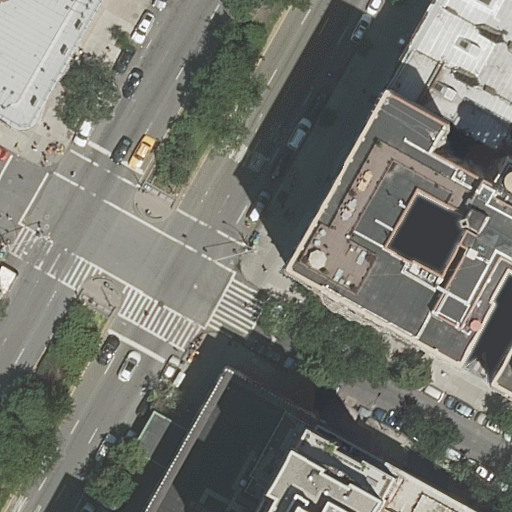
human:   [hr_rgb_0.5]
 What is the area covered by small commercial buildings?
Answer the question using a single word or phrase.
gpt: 0m2

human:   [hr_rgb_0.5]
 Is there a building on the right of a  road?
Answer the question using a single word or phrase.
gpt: yes

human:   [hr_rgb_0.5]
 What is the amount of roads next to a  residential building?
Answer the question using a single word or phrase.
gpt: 4

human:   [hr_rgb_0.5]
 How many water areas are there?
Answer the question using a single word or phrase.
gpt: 0

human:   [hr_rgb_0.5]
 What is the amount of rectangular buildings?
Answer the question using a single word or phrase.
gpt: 3

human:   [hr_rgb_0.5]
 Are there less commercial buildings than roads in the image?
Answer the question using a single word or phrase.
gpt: yes

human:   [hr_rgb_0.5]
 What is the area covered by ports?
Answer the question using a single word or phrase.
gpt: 0m2

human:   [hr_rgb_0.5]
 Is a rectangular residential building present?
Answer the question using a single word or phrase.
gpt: yes

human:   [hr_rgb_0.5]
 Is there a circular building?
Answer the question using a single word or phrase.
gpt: no

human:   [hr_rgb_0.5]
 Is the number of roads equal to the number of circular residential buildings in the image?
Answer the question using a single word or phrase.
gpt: no

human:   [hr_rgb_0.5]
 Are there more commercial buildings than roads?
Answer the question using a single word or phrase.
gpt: no

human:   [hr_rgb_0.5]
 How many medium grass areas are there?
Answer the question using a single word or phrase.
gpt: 0

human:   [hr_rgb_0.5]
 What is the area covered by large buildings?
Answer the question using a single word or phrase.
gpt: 2344m2

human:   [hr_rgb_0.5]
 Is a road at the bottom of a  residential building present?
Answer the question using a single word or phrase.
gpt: yes

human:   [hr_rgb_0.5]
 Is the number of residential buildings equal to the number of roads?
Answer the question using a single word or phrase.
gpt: no

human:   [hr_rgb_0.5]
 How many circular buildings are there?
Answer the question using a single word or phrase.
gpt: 0

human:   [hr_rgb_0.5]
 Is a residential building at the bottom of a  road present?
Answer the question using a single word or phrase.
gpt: yes

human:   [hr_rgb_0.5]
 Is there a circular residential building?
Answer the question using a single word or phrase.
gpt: no

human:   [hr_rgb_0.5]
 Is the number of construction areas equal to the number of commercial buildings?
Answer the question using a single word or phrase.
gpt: yes

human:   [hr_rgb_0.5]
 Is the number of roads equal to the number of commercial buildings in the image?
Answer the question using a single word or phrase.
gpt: no

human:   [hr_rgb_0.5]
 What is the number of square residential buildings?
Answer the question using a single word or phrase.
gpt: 0

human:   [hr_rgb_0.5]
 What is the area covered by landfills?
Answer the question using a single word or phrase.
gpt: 0m2

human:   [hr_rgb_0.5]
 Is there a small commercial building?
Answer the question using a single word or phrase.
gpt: no

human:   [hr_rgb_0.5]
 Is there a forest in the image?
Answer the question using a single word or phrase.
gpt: no

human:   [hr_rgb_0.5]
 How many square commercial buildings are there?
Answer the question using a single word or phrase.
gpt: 0

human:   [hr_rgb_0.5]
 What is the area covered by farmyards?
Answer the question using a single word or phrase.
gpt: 0m2

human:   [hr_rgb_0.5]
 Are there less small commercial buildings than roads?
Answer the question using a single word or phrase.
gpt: yes

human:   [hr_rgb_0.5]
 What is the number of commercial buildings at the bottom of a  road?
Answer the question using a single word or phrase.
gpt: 0

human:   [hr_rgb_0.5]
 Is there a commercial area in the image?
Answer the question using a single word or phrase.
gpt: no

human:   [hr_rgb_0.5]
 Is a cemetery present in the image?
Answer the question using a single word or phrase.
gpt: no

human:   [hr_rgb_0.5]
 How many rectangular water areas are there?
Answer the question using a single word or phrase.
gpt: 0

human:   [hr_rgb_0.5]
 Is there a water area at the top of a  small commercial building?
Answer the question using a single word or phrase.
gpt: no

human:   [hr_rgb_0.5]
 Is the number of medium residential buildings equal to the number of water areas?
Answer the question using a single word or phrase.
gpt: no

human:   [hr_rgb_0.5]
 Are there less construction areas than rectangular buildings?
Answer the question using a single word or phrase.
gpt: yes

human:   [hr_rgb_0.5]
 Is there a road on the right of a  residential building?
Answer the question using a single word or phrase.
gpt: no

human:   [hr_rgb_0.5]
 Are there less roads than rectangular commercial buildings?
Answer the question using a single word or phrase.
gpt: no